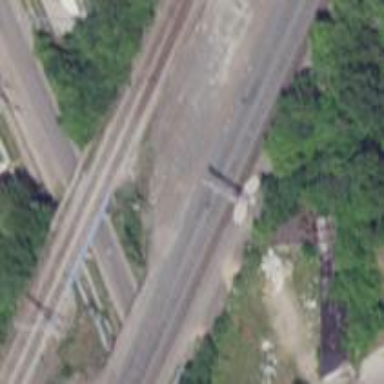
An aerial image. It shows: Railway siding with rails.